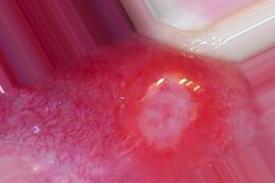
Condition: Mouth Ulcer